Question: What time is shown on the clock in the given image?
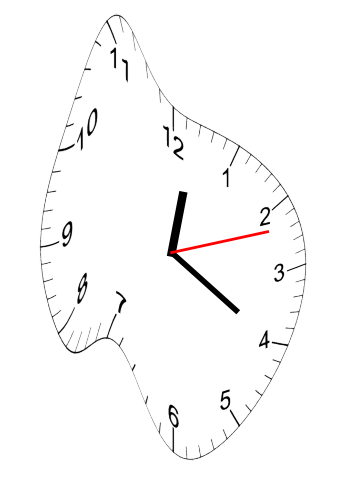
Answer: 12:20:12